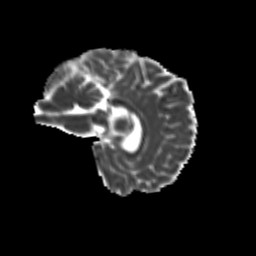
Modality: MD
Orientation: sagittal
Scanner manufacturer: siemens
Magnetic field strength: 3 T
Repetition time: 9.2 s
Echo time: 0.084 s